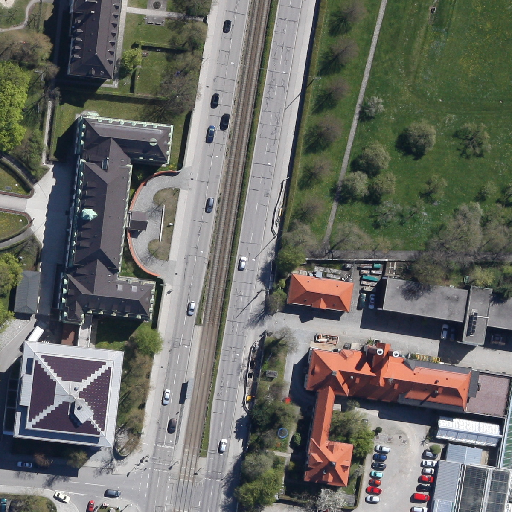
Referring expression: vehicle